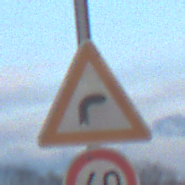
Verkehrszeichen: KurveRechts
Zusatzzeichen unten: Geschwindigkeit60
Umgebung: Outdoor, Nature
Tageszeit: SunriseSunset
Wetter: PartlyCloudy
Licht: Natural
Jahreszeit: NotSpecified
Kontrast: LowContrast